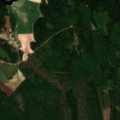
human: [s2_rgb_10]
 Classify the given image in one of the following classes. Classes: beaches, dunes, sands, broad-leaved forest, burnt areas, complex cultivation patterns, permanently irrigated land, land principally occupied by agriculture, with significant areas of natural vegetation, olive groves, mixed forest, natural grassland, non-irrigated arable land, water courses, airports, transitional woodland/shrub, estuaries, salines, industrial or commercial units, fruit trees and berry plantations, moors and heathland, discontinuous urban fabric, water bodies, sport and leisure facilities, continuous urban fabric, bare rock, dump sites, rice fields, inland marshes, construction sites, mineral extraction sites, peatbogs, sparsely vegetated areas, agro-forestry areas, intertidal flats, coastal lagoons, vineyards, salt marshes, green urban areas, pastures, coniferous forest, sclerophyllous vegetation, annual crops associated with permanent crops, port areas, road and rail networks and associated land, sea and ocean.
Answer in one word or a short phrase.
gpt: land principally occupied by agriculture, with significant areas of natural vegetation, coniferous forest, mixed forest